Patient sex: M
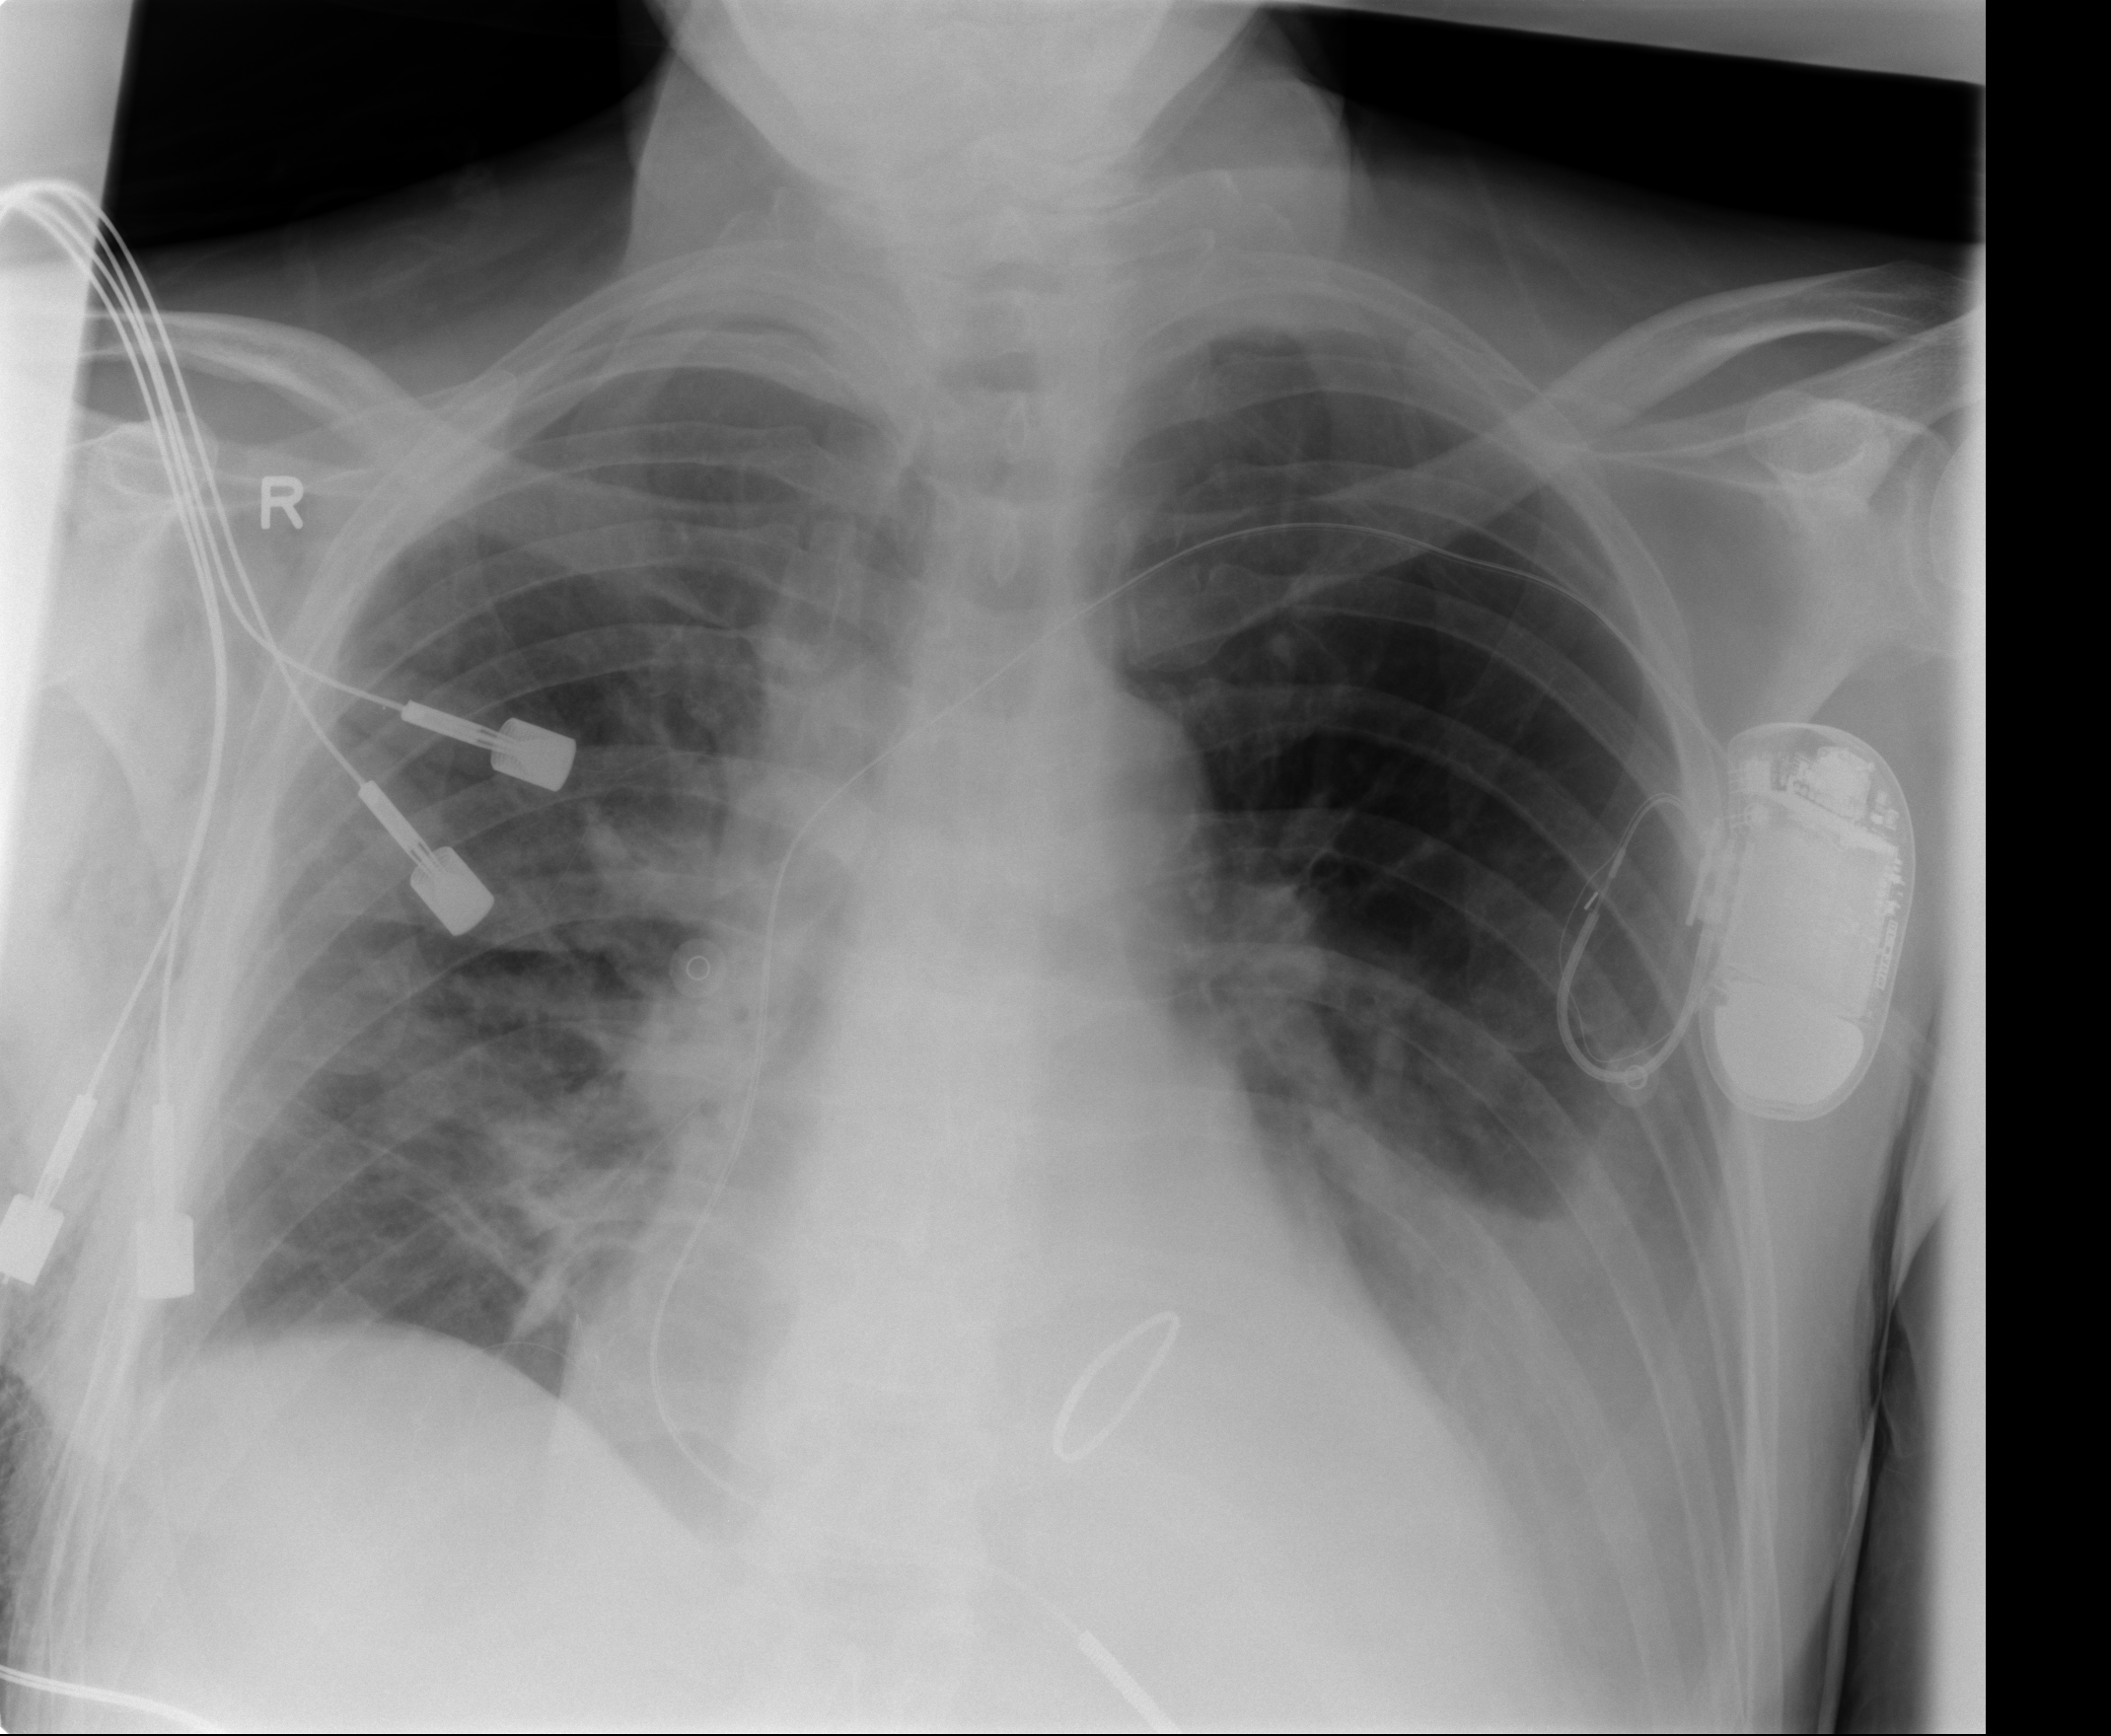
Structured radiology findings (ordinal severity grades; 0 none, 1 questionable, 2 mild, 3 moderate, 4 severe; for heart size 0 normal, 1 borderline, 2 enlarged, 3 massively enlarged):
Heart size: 2
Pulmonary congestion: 2
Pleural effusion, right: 1
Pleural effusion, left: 2
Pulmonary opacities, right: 2
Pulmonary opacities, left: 0
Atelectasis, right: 3
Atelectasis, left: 2